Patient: sex F, age 28
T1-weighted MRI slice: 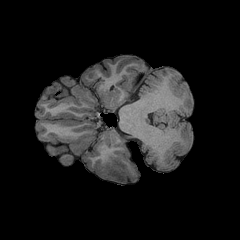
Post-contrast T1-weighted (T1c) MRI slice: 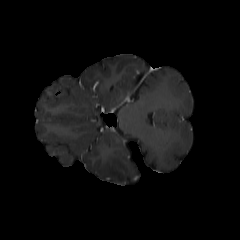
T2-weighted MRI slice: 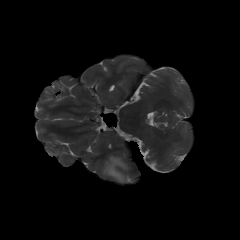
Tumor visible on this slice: yes
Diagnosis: Astrocytoma, IDH-mutant
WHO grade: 2